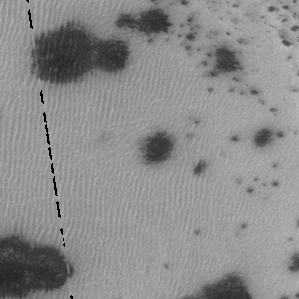
Label: frost